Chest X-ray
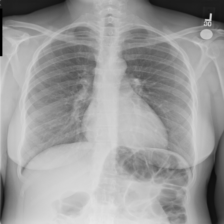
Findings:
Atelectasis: negative
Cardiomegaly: positive
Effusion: negative
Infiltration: negative
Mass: negative
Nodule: negative
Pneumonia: negative
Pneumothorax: negative
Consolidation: negative
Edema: negative
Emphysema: negative
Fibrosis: negative
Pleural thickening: negative
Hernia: negative